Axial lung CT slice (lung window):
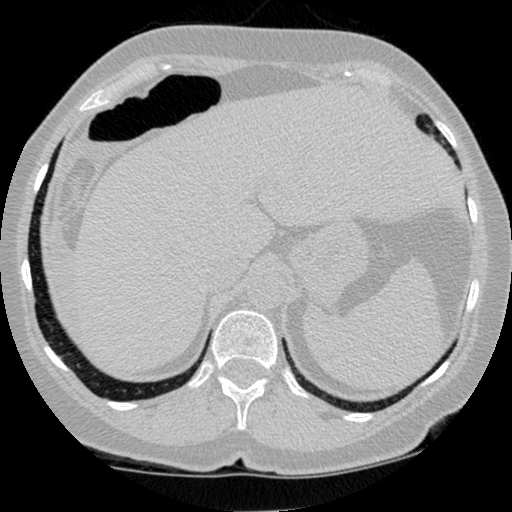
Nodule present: no